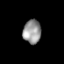
Tissue: prostate
Cell type: T cells
Senescence score: 0.3272
Nuclear area (px): 421
Mean DAPI intensity: 149.245